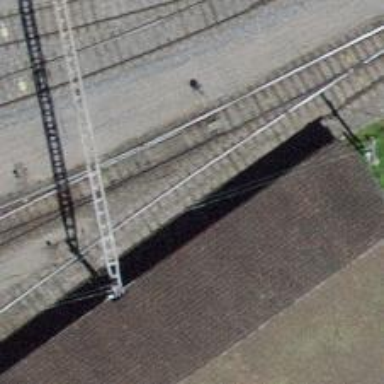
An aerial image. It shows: Yard with single rail track. The railway track is electrified with contact line for service purposes.